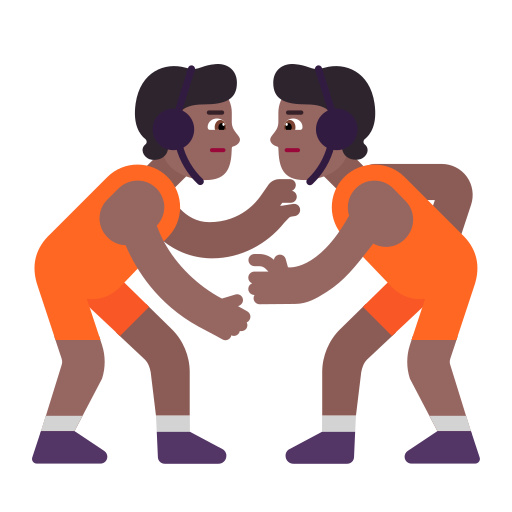
person wrestling flat  dark